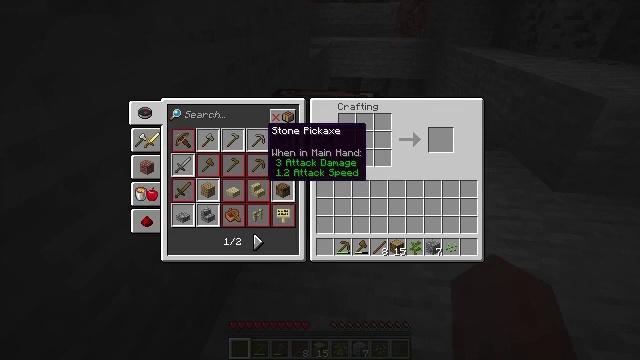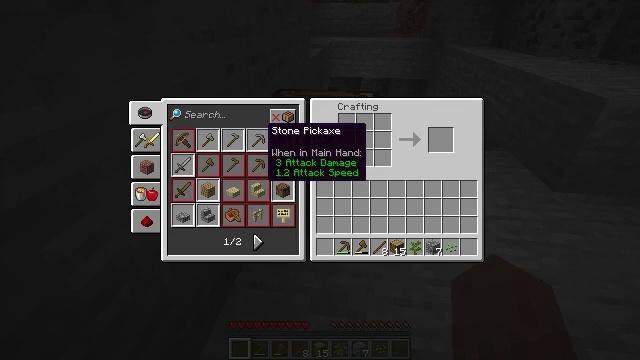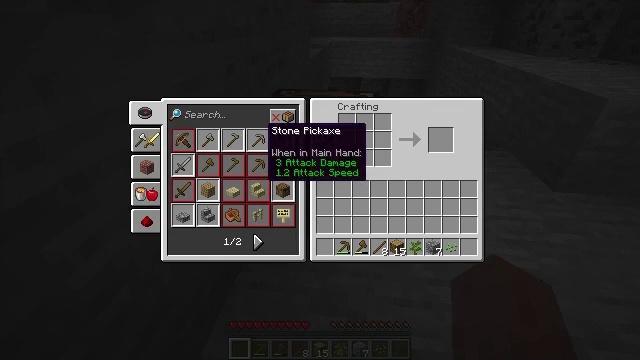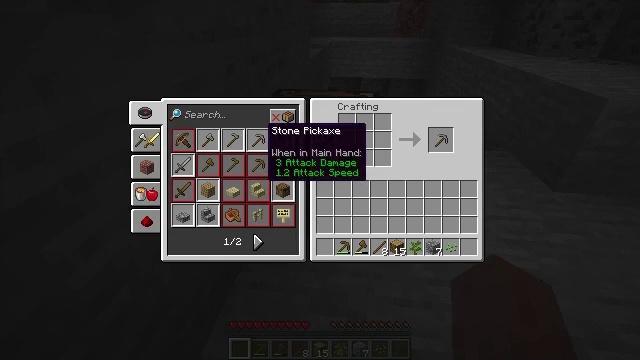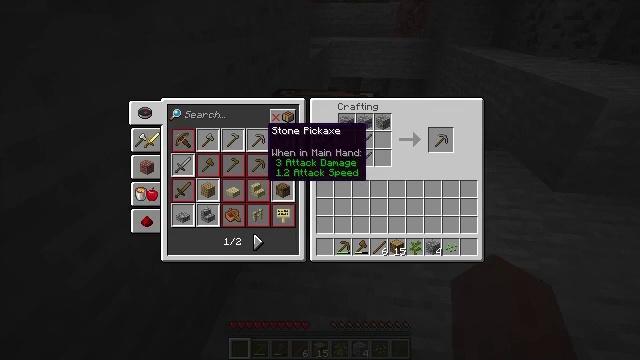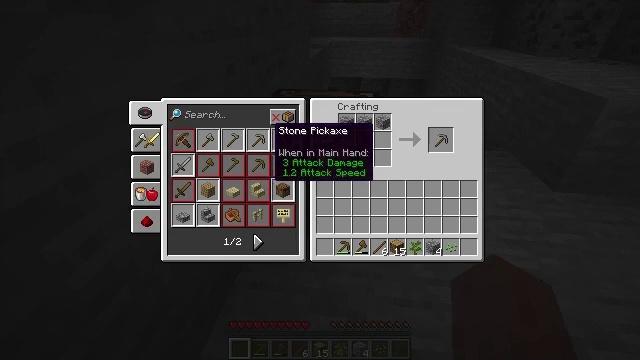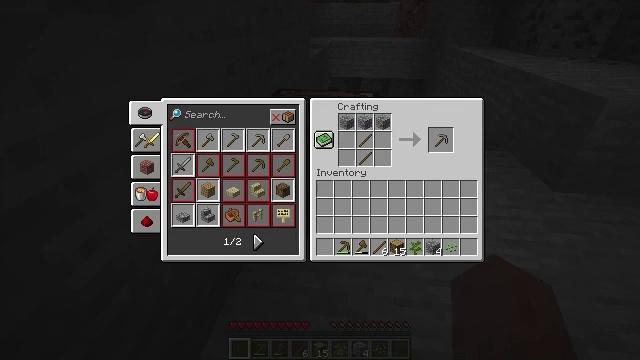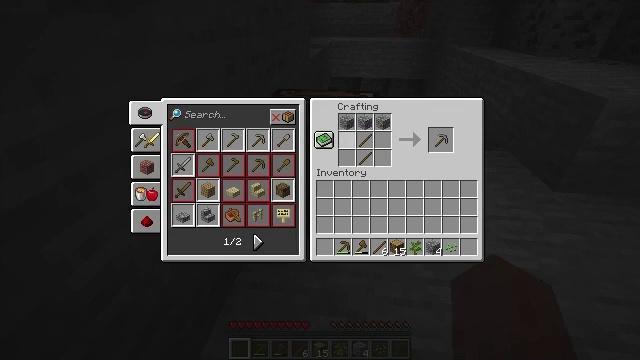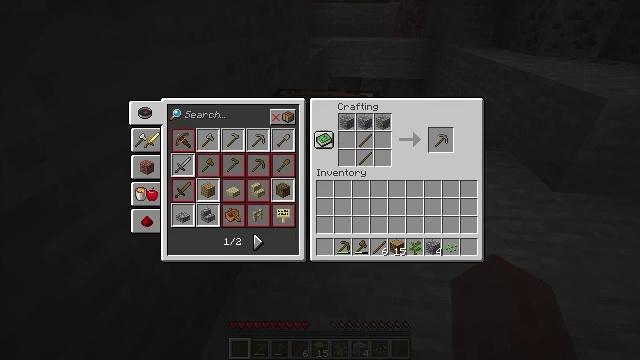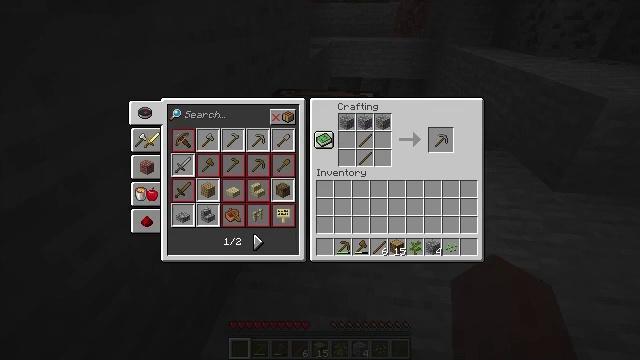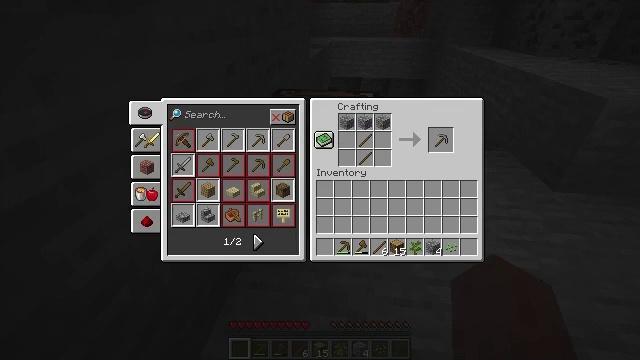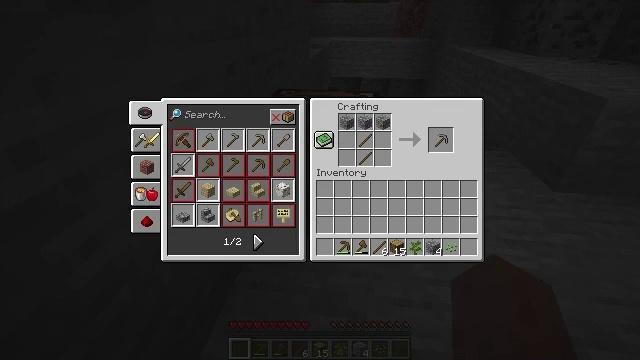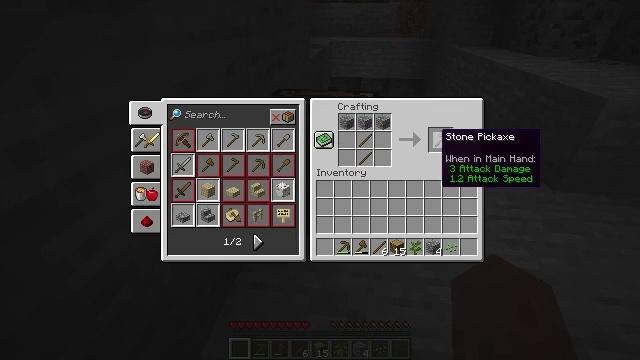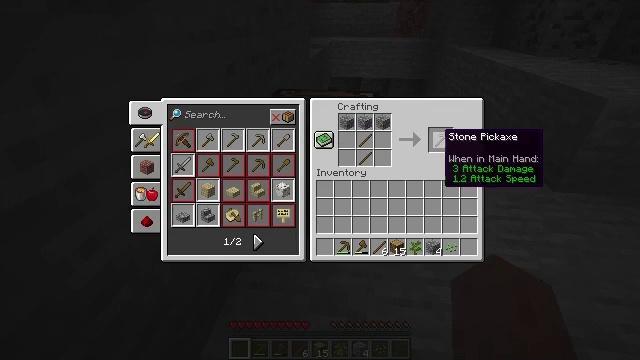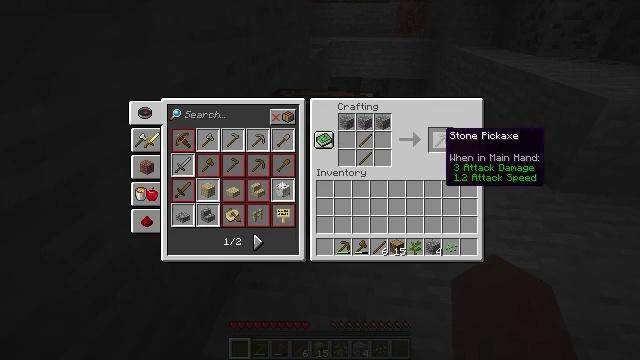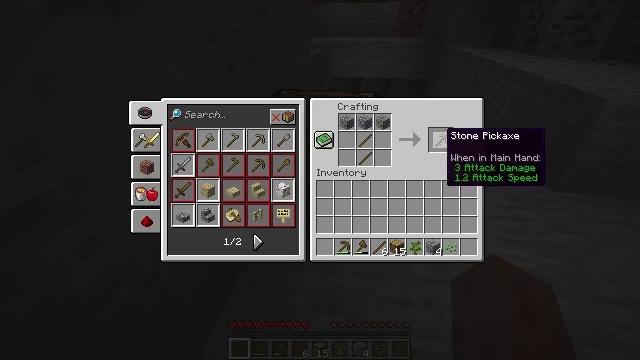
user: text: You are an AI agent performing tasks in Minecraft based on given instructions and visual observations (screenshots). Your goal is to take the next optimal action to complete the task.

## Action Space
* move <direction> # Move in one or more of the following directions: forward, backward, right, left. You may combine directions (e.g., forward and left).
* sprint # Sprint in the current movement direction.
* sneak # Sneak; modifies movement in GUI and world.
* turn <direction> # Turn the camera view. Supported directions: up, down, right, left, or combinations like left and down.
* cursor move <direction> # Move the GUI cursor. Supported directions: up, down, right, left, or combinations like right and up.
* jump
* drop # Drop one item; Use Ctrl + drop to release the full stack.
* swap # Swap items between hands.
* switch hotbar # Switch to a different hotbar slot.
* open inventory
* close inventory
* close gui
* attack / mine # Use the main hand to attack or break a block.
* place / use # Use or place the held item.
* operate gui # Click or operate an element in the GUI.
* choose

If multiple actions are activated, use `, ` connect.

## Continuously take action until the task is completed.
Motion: motion action
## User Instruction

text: Combine four planks to craft a crafting table.
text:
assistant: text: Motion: no_op
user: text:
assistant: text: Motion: no_op
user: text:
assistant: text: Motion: no_op
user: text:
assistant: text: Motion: no_op
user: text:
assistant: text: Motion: no_op
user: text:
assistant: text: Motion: turn right
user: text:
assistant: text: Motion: turn right
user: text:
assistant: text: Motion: turn right
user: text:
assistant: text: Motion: turn right
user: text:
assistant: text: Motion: no_op
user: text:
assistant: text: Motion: no_op
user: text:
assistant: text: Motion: no_op
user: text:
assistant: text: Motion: no_op
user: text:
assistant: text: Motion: no_op
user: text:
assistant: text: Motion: no_op
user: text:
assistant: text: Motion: no_op
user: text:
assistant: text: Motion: no_op
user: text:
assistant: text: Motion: no_op
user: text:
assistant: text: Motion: attack / mine
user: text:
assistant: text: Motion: attack / mine
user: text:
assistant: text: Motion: attack / mine
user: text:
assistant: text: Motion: attack / mine
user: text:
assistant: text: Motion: attack / mine
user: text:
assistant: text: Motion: attack / mine
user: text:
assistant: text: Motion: attack / mine
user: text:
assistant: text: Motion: no_op
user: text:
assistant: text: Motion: no_op
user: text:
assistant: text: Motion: no_op
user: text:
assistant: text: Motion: no_op
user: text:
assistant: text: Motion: turn left and down